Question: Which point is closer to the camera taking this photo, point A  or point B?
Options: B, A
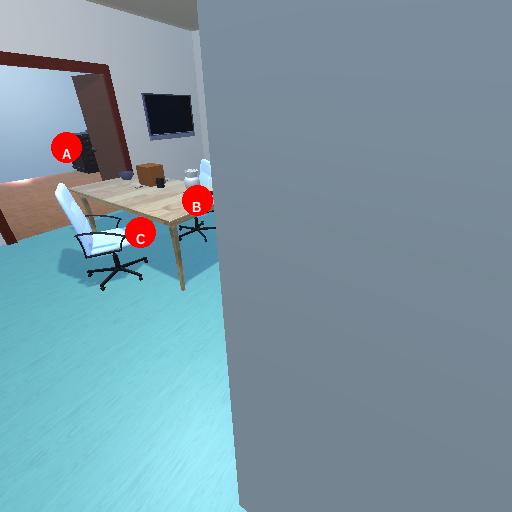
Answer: B